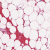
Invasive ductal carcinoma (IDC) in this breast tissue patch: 0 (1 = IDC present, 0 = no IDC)